Question: I am experiencing what I believe is a DatePicker bug.
I have a date picker dialog:
'''
<?xml version="1.0" encoding="utf-8"?>
<LinearLayout
xmlns:android="http://schemas.android.com/apk/res/android"
android:layout_width="wrap_content"
android:layout_height="wrap_content"
android:orientation="vertical"
android:gravity="center_horizontal"
android:paddingLeft="20dp"
android:paddingRight="20dp"
>
<DatePicker
android:id="@+id/datePicker"
android:layout_width="match_parent"
android:layout_height="match_parent"
android:calendarViewShown="false"
android:layout_gravity="center_horizontal"
android:paddingBottom="20dp"
android:paddingTop="10dp"
>
</DatePicker>
<LinearLayout
android:layout_height="wrap_content"
android:layout_width="match_parent"
android:orientation="horizontal"
android:weightSum="1"
android:gravity="center_horizontal"
>
<Button
android:id="@+id/cmdCancel"
android:text="@android:string/cancel"
android:layout_width="0dp"
android:layout_height="wrap_content"
android:layout_weight=".5"
>
</Button>
<Button
android:id="@+id/cmdOK"
android:text="@android:string/ok"
android:layout_width="0dp"
android:layout_height="wrap_content"
android:layout_weight=".5"
>
</Button>
</LinearLayout>
</LinearLayout>
'''
I get a handle to it and display the dialog when a date entry is required. The 'Ok' button code is such:
'''
Button cmdOK = (Button)dialogDate.findViewById(R.id.cmdOK);
cmdOK.setOnClickListener(new View.OnClickListener() {
@Override
public void onClick(View v) {
try {
int day = datePicker.getDayOfMonth();
int month = datePicker.getMonth()+1; // offset index
int year = datePicker.getYear();
String dob = month+"/"+day+"/"+year;
txtDOB.setText(dob);
closeDialogDate();
} catch (Exception e) {
e.printStackTrace();
}
}
});
'''
Everything works as expected sans one scenario and I can repeat the behavior.
If I select the year by tapping on the value and get a number keypad, enter the date and it's the LAST THING ENTERED, whether I hit 'done' on the keypad or just hit the 'Ok' button, executing the processing, the year does not get updated correctly. If I select day or month values before hitting 'Ok' the year is correctly updated. If I use the spinners, the year is updated correctly. The only time the bug appears is when it's the LAST and directly entered value.
What am I not doing correctly?

- -
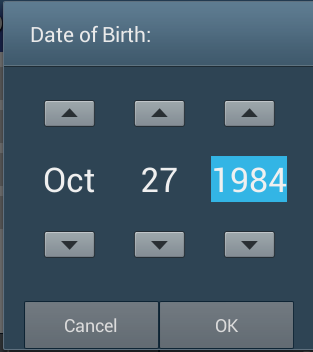
Answer: It sounds like the button click callback is being triggered before the manually-entered year has a chance to save to the DatePicker.
I believe the Month and Day fields "work" because when you fill in the value, they automatically refocus to the next field (which saves the value to the DatePicker). However, I was able to force the Day field to behave the way you describe by inputting a single-digit day, closing the keyboard, and then pressing "OK"--the day value was not saved.
Let's take a look at the source of DatePickerDialog's "OK" method:
'''
public void onClick(DialogInterface dialog, int which) {
if (mCallBack != null) {
mDatePicker.clearFocus();
mCallBack.onDateSet(mDatePicker, mDatePicker.getYear(),
mDatePicker.getMonth(), mDatePicker.getDayOfMonth());
}
}
'''
Since your buttons appear to be custom layout items (i.e. you're not using an actual DatePickerDialog), you should probably call 'clearFocus()' on your DatePicker before getting the date. Or, use a DatePickerDialog.